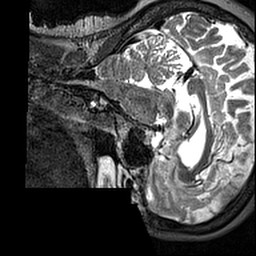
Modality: T2w
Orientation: sagittal
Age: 67
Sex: female
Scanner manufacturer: siemens
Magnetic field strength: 3 T
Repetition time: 3.2 s
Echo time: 0.567 s